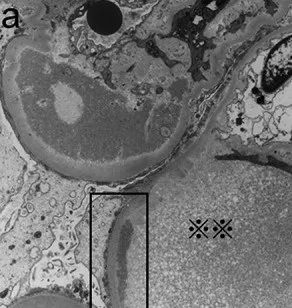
Electron microscopic findings. A: EDDs with various sizes and densities were observed also in the subendothelial lesions. Severe effacement of podocytes was noted (x 2,500). The capillary lumen was filled with lipid deposits that did not show a lamellar formation.
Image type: pathology (h&e)